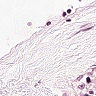
Metastatic tissue present: no